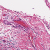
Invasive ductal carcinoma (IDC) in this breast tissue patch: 0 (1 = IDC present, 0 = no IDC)